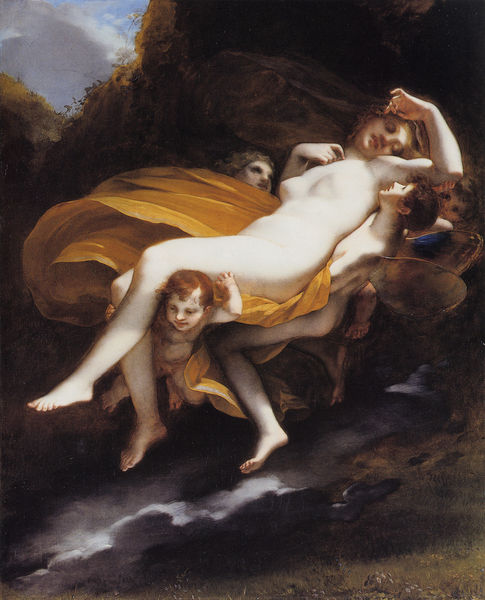
Titel: Psyché enlevée par les zéphyrs, Psyche wird von den Zephyren davongetragen
Künstler: Pierre Paul Prudhon
Standort: Paris
Institution: Musée du Louvre
Schlagwörter: akt, berg, blau, dunkel, felsen, flügel, gemälde, hand, haut, himmel, körper, mann, nackt, schlaf, wasser, weiß, wolken, bäume, fluss, gelb, grün, impressionismus, landschaft, menschen, ocker, braun, brust, busen, frau, geste, grau, gras, rasen, schleier, tuch, weg, wiese, wolke, expressionismus, arm, augen, barock, bibel, blass, falten, leiche, tod, tot, tragen, bach, natur, weide, wind, rauch, gewand, haare, stoff, kind, pflanze, blässe, höhle, renaissance, tal, wald, wasserfall, fliegen, kinder, engel, putte, putto, beine, brüste, füße, liegen, knaben, fels, hang, nebel, schlucht, ölgemälde, luft, blue, hands, oil, religious, white, women, black, dark, dress, face, gold, green, grey, group, hair, lady, nose, painting, portrait, robe, salon, skirt, woman, yellow, brown, bauch, junge, erotik, nacktheit, pfahl, flug, schweben, schönheit, traum, liegende, jungfrau, diagonal, jüngling, angel, angels, classical, cliff, cloud, clouds, gods, heaven, man, naked, nude, rape, rock, rocks, rubens, skin, sky, heben, mythos, grotte, background, girl, head, hill, landscape, mountain, mountains, nature, orange, water, young, bleich, trees, death, venus, baroque, boy, child, drapes, eyes, feet, grass, light, river, stream, night, plants, golden, libelle, putten, maria, ohnmacht, ackt, cezanne, shadow, elfen, fabric, mother, mouth, scarf, band, fee, allegory, flight, fly, flying, romantic, schwebend, spirale, elfe, fairy, lift, wings, dead, rettung, wave, fahl, breast, children, bright, cherub, cherubs, cupid, cupids, drapery, love, putti, schwarz, ancient, arms, cape, cloak, family, jesus, ground, nineteenth century, foot, eye, legs, cloth, bare, fingers, breasts, classicism, cup, puten, figure, ginger, long hair, pale, asleep, cave, sleep, sleeping, baby, kids, butterfly, empfängnis, act, angeö, carry, carrying, christian, clou', erotic, fairies, fog, land, steal, stolen, zeus, überqueren, mist, outdoor, academic, gesture, shirt, getragen, gott, body, maiden, wing, float, dream, mystical, mantel, maedchen, porcelain, floating, leg, babies, woods, jungfräulich, corpse, infant, natural, nymph, hug, bare feet, wild, nacked, sex, gelber schleier, geste hand, sleepy, sjy, hait, schlafen, nud, rokcs, torso, gelber mantel, ascension, psyche, boobs, tits, lifting, idealistic, bougereau, oberon, figuratve, hugs, glimpse, geld, alabaster, jungen, ascend, accension, ohnmächtig, klassic, carried, babies', childreen, no nippels